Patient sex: M
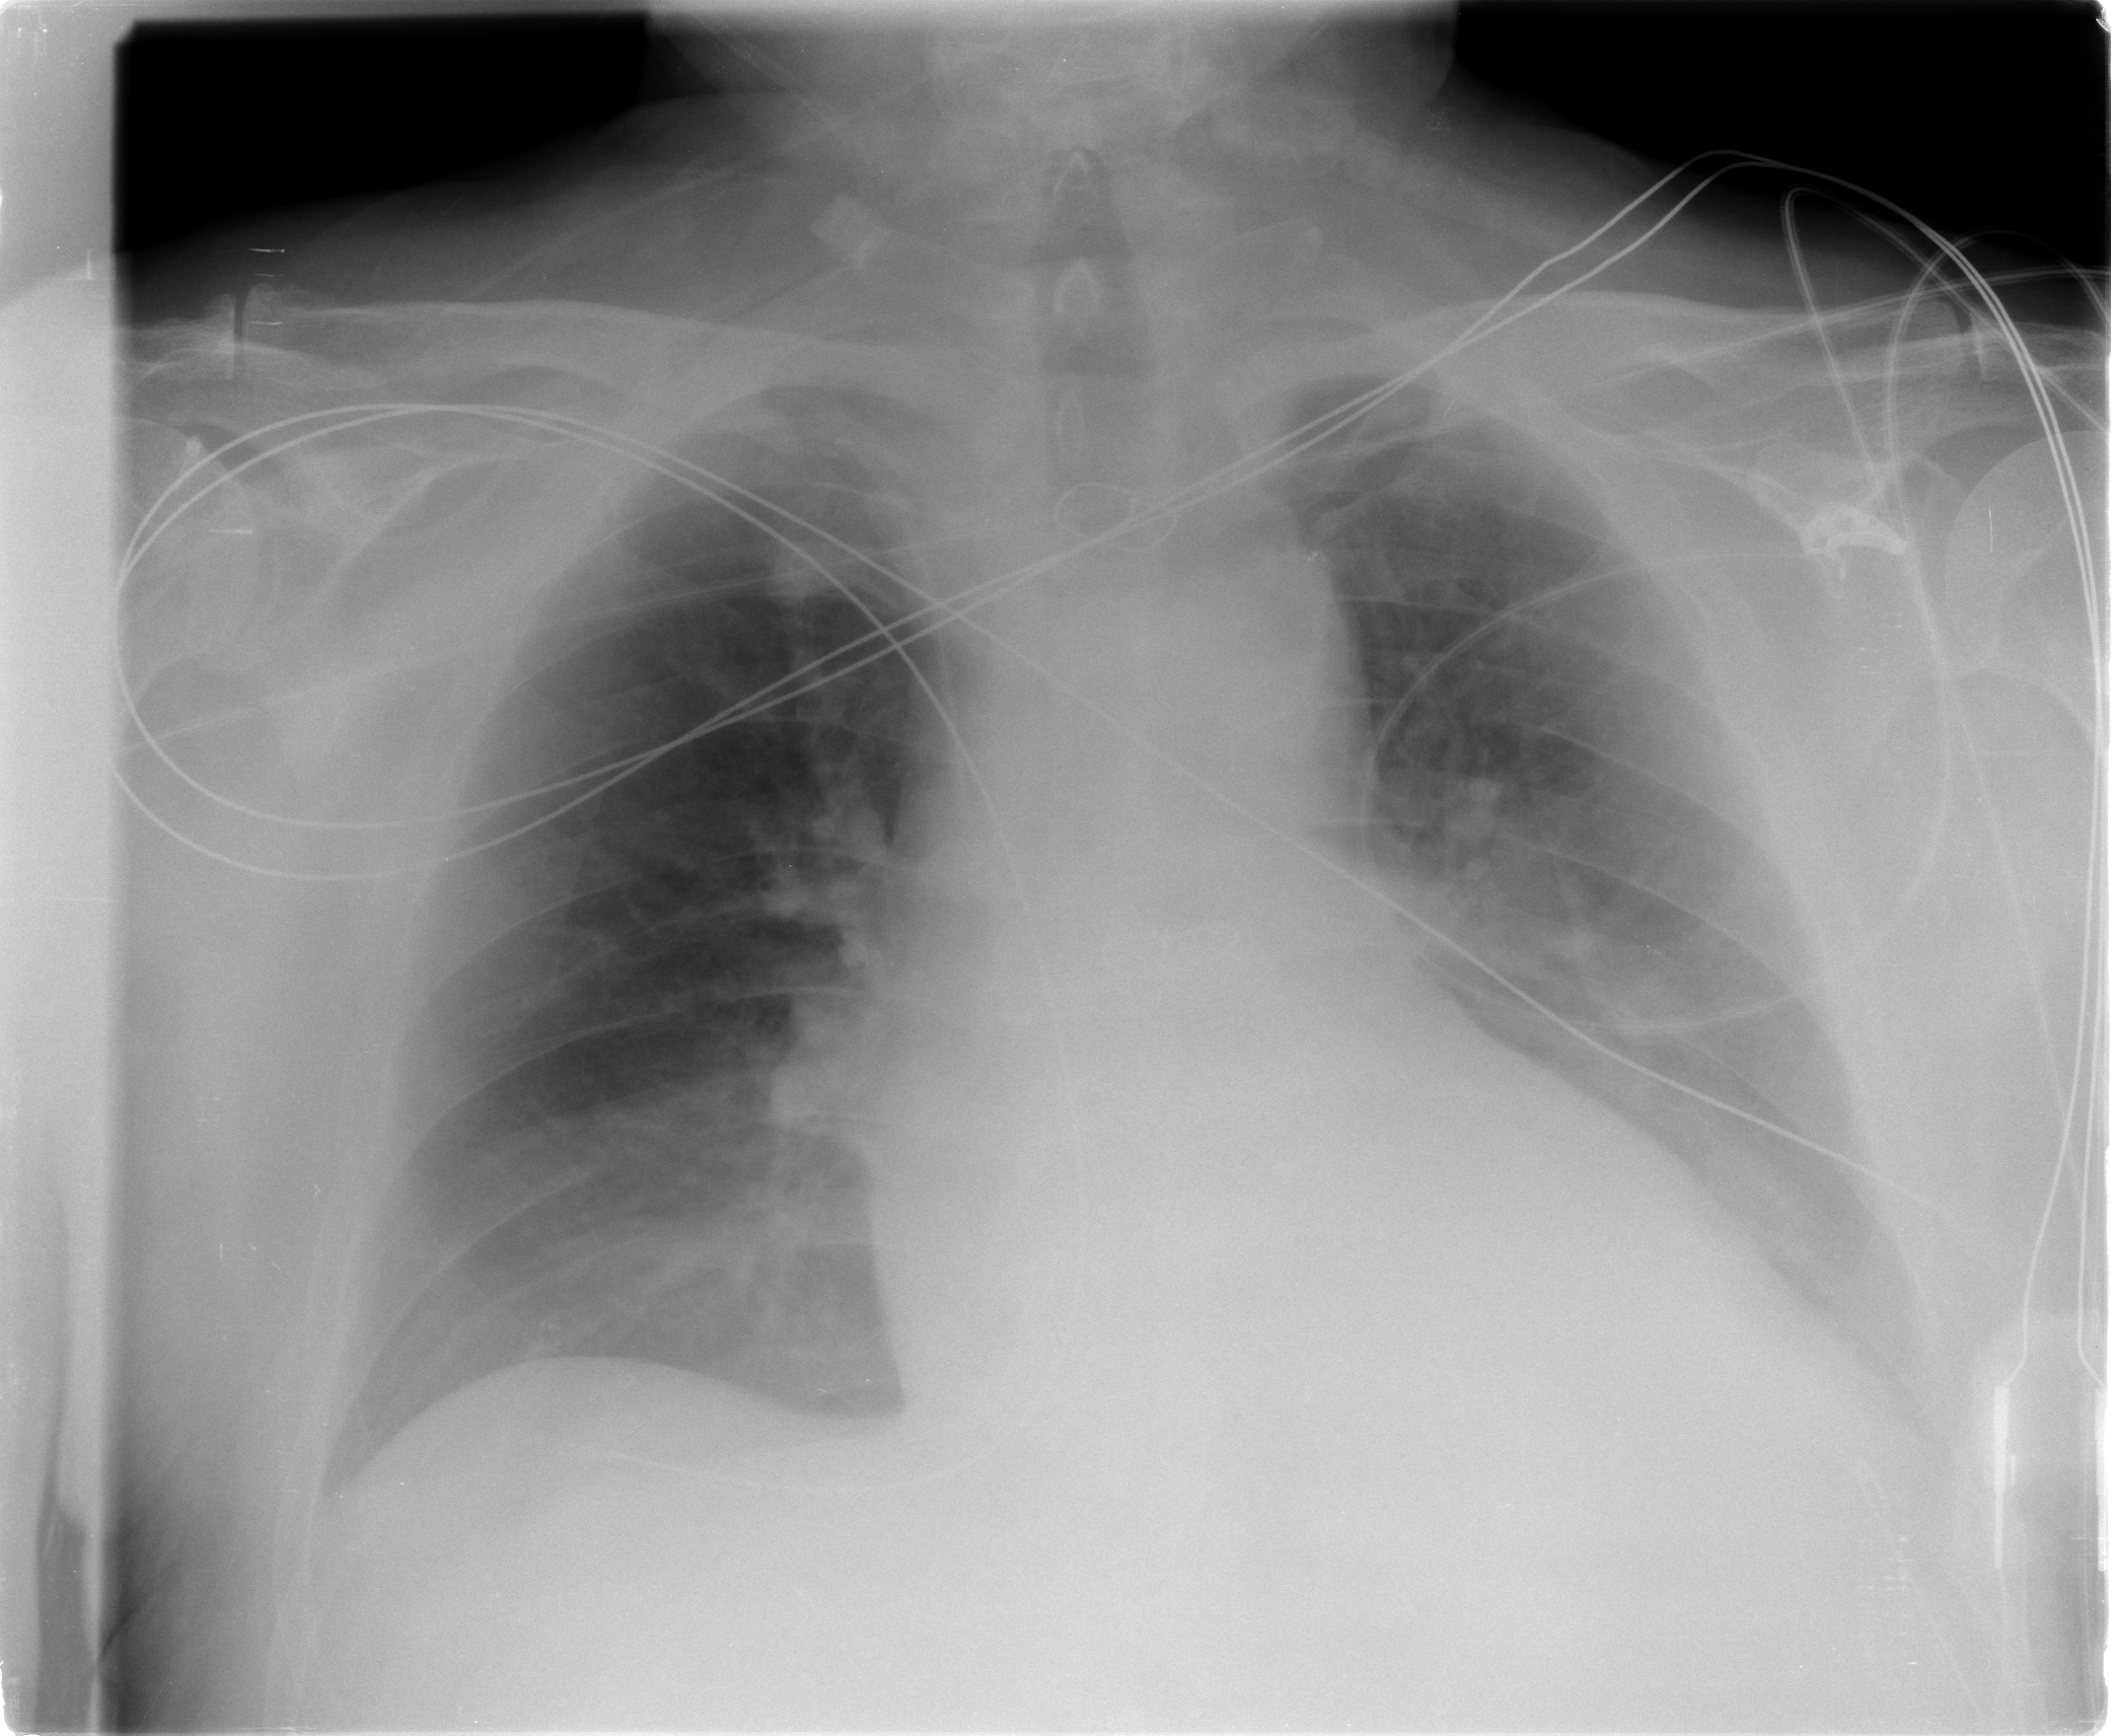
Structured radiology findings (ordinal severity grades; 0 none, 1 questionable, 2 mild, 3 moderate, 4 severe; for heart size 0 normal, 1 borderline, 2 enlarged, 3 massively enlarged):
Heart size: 2
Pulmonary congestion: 2
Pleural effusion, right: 2
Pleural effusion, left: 3
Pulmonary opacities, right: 1
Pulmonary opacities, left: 2
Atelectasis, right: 0
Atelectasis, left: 0